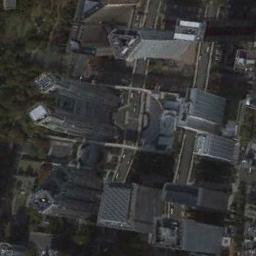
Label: commercial_area